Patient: sex M, age 29
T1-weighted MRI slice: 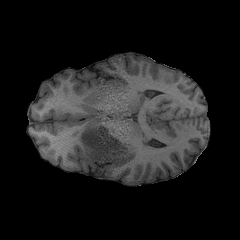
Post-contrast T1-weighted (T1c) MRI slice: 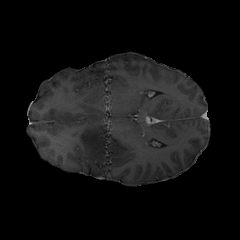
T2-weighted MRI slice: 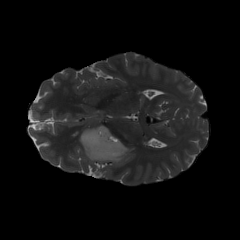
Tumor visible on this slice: yes
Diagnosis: Astrocytoma, IDH-mutant
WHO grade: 2